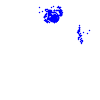
Particle: electron